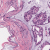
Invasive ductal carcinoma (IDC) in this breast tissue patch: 1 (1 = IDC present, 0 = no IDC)